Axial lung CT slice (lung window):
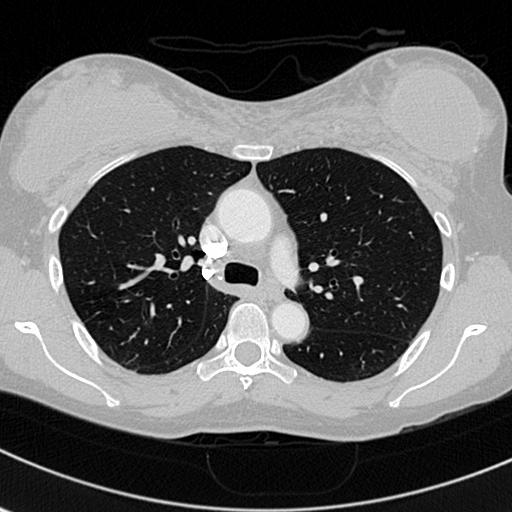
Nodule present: no